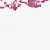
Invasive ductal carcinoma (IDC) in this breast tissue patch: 0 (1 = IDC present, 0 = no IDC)